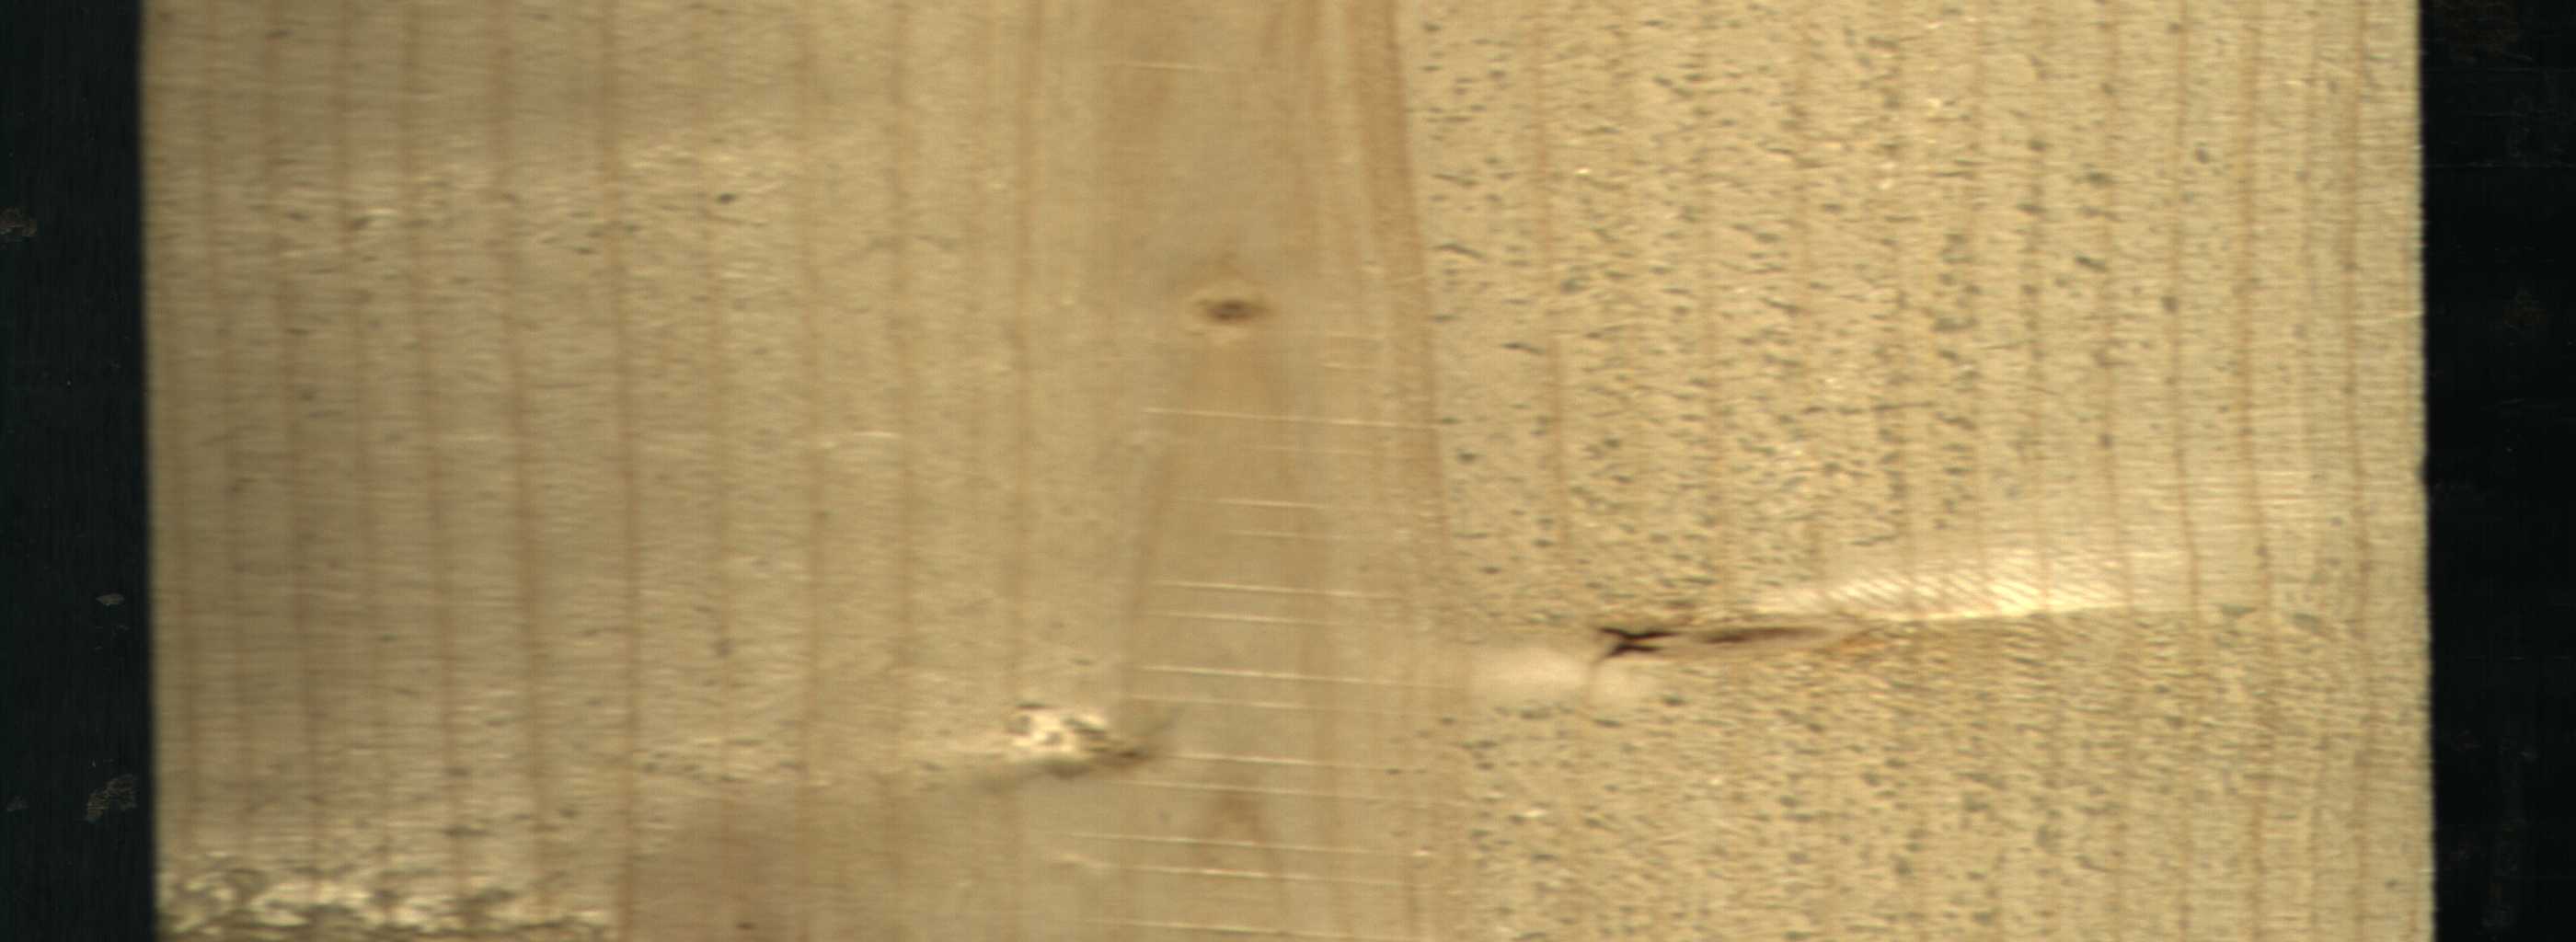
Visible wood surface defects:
Dead_Knot
Live_Knot
Live_Knot